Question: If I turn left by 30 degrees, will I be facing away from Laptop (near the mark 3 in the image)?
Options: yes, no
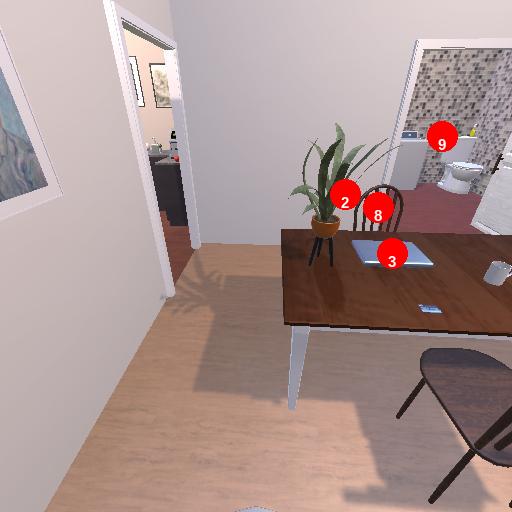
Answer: yes